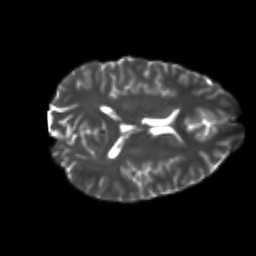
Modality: T2w
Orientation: axial
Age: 22
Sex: male
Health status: healthy
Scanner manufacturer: philips
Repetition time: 7.385 s
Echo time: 0.08599 s